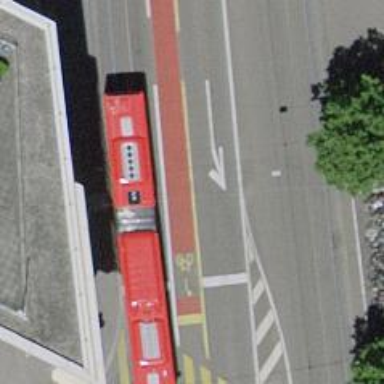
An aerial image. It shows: Tram stop with stop position for public transport.